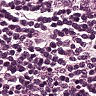
Metastatic tissue present: no